A 2-D grayscale encoding of one vibration snapshot from a rotor kit is shown. Based on the visible evidence, which rotor condition applies: normal, misalignment, unbalance, looseness?
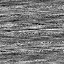
Answer: unbalance